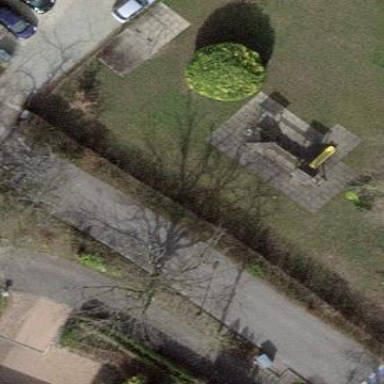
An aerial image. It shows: Playground area for leisure land.